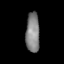
Tissue: lung
Cell type: Fibroblasts
Senescence score: 0.5425
Nuclear area (px): 529
Mean DAPI intensity: 130.941